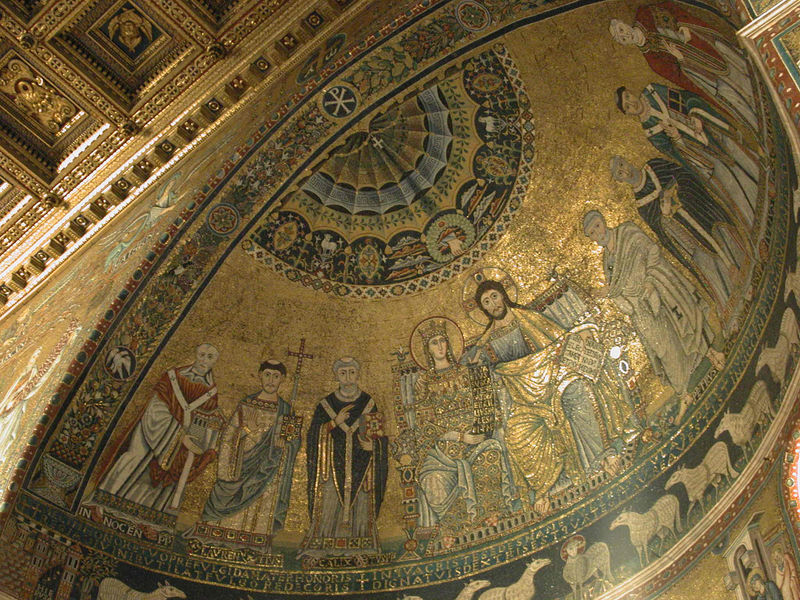
Titel: Santa Maria in Trastevere, Rom
Standort: Rom, S. Maria in Trastevere (EU - I - Latium)
Schlagwörter: mann, frau, bart, rahmen, steine, kirche, gold, decke, innen, krone, schrift, bogen, kuppel, glanz, oben, nische, gewölbe, kreuz, mosaik, beten, rom, heiligenschein, christus, jesus, heilige, fresko, teuer, anbetung, schafe, kostbar, michelangelo, petersdom, romanisch, absis, katholisch, apostel, glorie, byzanz, byzantinisch, aposteln, selten